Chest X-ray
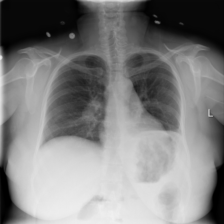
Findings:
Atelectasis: negative
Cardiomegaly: negative
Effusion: positive
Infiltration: negative
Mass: negative
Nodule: negative
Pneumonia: negative
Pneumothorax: negative
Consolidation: negative
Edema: negative
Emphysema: negative
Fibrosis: negative
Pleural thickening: negative
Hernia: negative